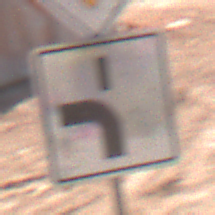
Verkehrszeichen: VerlaufVorfahrtsstrasse5
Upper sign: Vorfahrtsstrasse
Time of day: MorningAfternoon
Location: Outdoor (Nature)
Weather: Clear
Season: Summer
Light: Natural